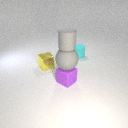
small cyan rubber cylinder behind small yellow metal cube